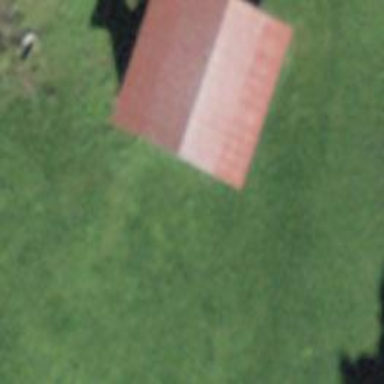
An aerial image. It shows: Barn.